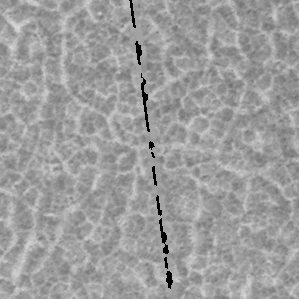
Label: frost